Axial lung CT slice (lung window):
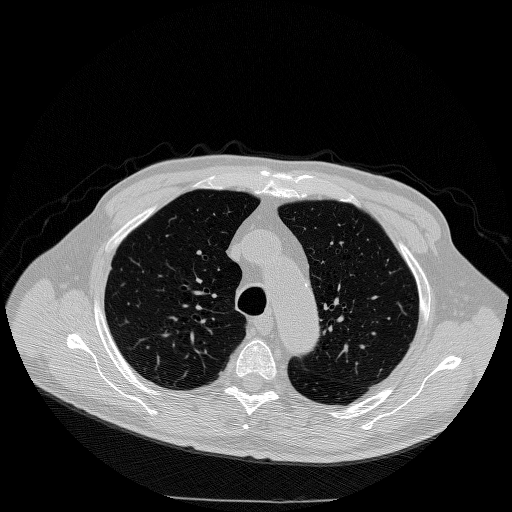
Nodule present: no